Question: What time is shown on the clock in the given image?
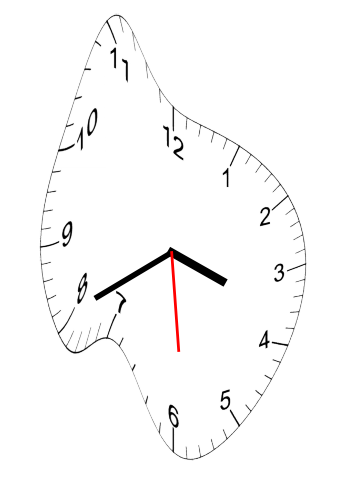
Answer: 03:40:29